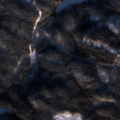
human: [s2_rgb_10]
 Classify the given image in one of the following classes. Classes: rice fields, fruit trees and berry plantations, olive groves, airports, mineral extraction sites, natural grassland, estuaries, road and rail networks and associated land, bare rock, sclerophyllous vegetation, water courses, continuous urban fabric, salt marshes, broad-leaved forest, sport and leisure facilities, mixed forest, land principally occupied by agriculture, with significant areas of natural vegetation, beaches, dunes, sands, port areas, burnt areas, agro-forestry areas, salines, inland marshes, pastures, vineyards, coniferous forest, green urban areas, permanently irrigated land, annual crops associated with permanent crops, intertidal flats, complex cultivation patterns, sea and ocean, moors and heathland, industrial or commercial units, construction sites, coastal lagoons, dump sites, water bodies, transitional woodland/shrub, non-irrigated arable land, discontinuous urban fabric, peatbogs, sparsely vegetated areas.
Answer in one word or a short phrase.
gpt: coniferous forest, mixed forest, water bodies